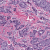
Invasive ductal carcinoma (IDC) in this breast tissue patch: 1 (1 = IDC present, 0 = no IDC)